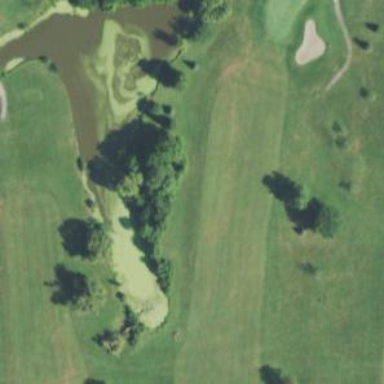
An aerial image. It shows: Golf hole.